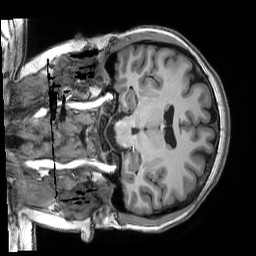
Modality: T1w
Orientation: coronal
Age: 21
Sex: female